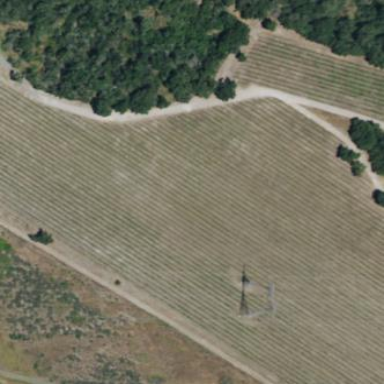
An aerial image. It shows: Vineyard growing grapes.